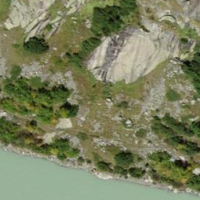
EUNIS habitat code: 48
Species observed at this site:
Manica rubida